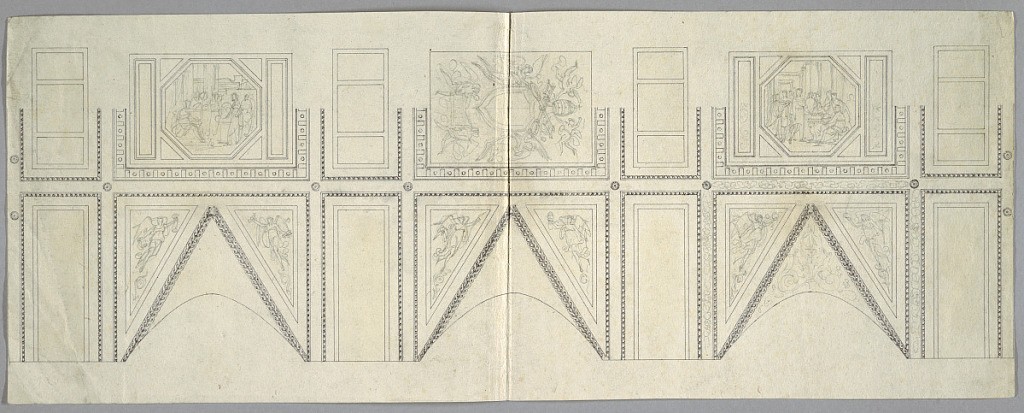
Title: Drawing
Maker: Felice Giani, Italian, 1758–1823
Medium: Pencil. Pen, Chinese ink. Paper
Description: Slightly more than half is shown. Three bays. Angels, with attributes referring to the Pope or the Church, in the spandrels over the windows. Oblong panels alternate with the richly decorated parts. A central oblong shows the Papal escutcheon over a tablet held by putti. The lateral oblongs are coffered and show representations in central octagons.